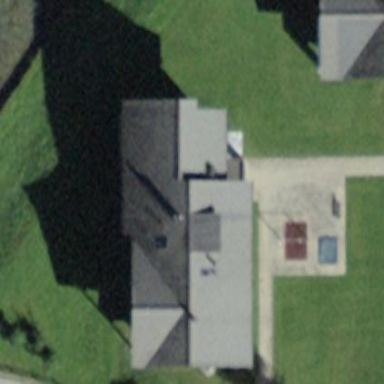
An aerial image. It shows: Building with tiled roof.